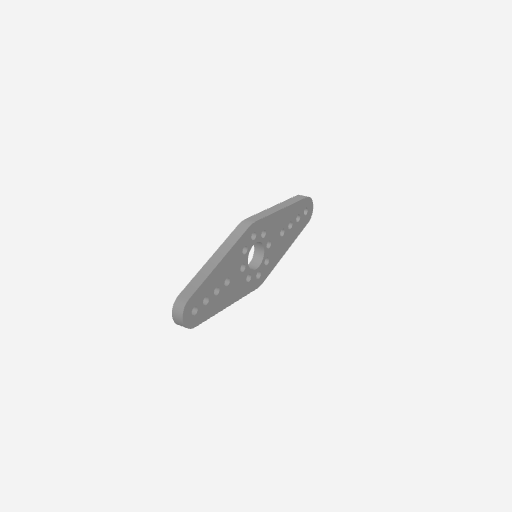
Part: DualHubMountControlArm48